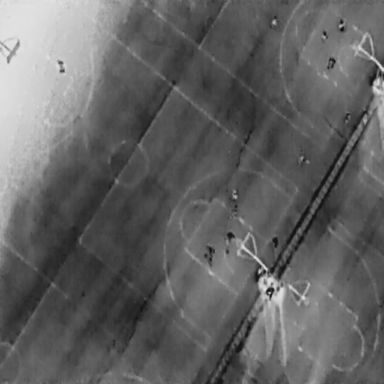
There are 13 People in the infrared image.